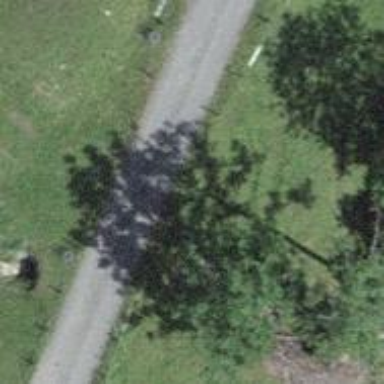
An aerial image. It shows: Unclassified road with paved surface crossing bridge.